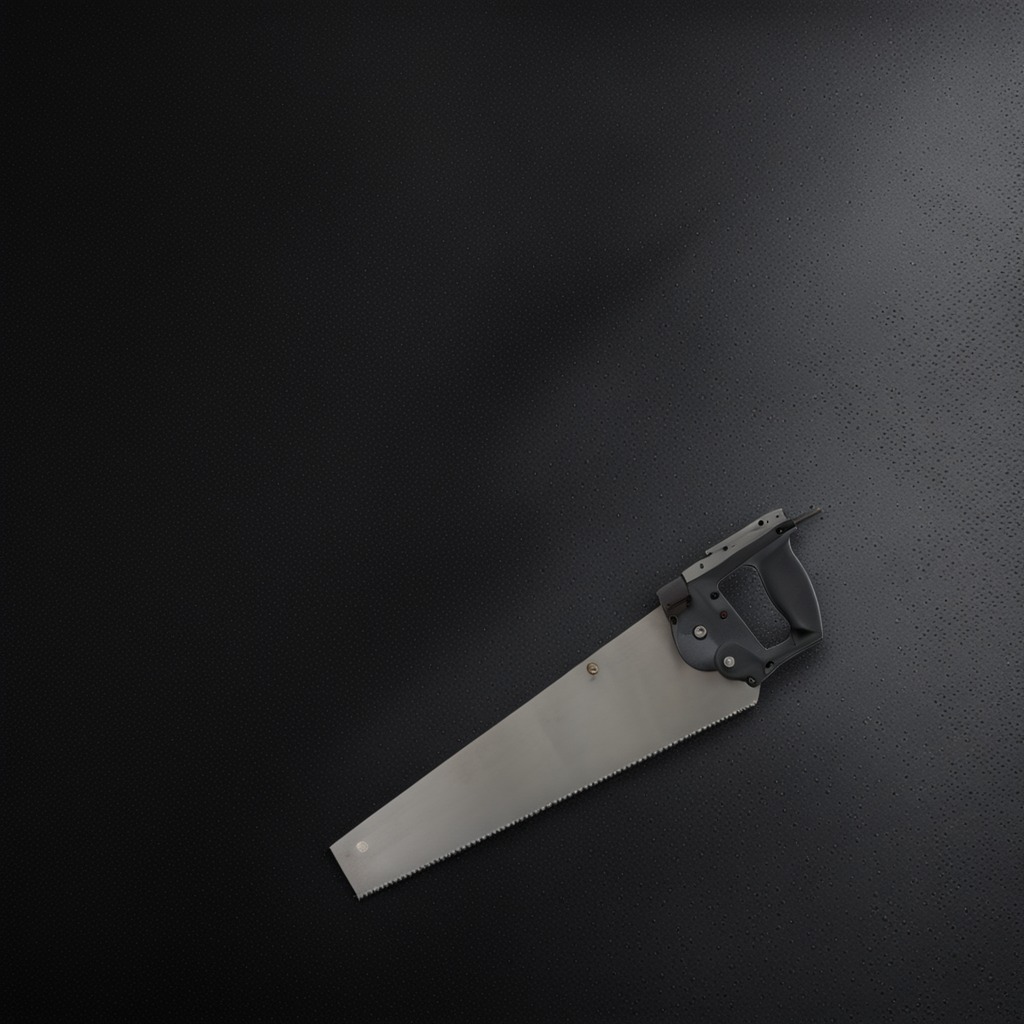
A handheld metal saw is lying on a clean granite tabletop inside a workshop at night.